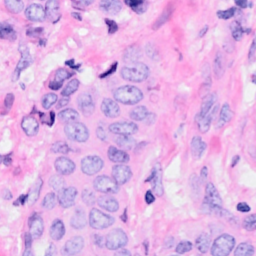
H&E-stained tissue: Breast